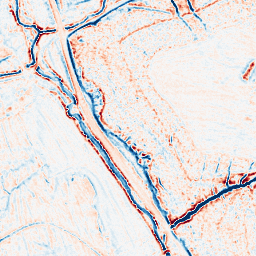
Category: edge_preserving
Decomposition family: bilateral
Decomposition parameters: d: 9
sigma_color: 50
sigma_space: 25
Upsampling method: sinc_hamming
Upsampling parameters: scale: 2
kernel_size: 4
Upsampling scale: 2